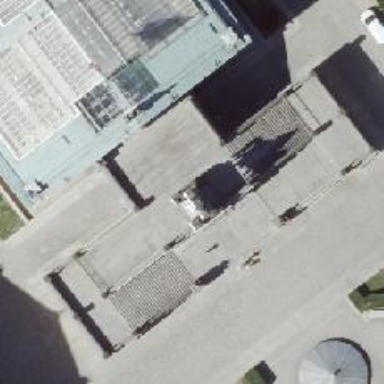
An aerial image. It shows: Historical memorial featuring statue.